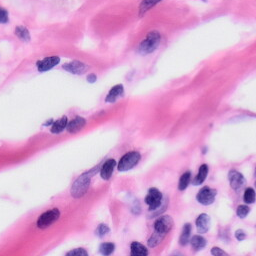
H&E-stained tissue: Skin